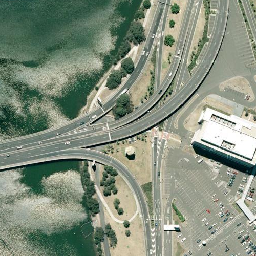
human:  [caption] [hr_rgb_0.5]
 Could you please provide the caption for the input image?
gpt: There is a highway bridge across the waters with a parking lot at the river bank .

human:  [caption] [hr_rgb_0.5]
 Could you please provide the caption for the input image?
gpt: A white building stands at the fork.

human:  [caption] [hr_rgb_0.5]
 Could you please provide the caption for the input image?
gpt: There is a highway bridge across the waters with a parking lot at the bank .

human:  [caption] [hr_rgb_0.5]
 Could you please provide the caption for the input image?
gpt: A highway bridge across the wide river with a parking lot ar the river bank .

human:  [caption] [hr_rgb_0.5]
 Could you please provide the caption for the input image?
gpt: White buildings stand on forks.